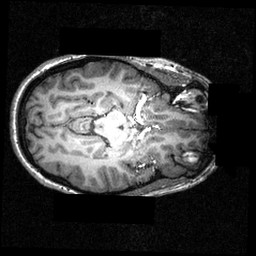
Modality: T1w
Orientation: axial
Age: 23
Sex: female
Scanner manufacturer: siemens
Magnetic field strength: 3.951 T
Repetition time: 1.5 s
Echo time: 0.00335 s